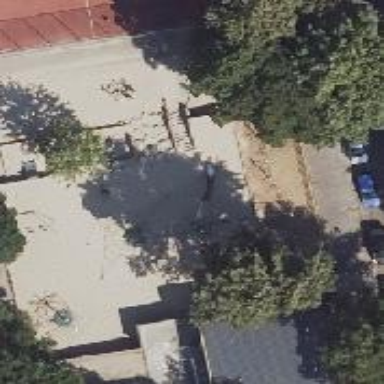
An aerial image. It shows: Playground featuring rope bridge.